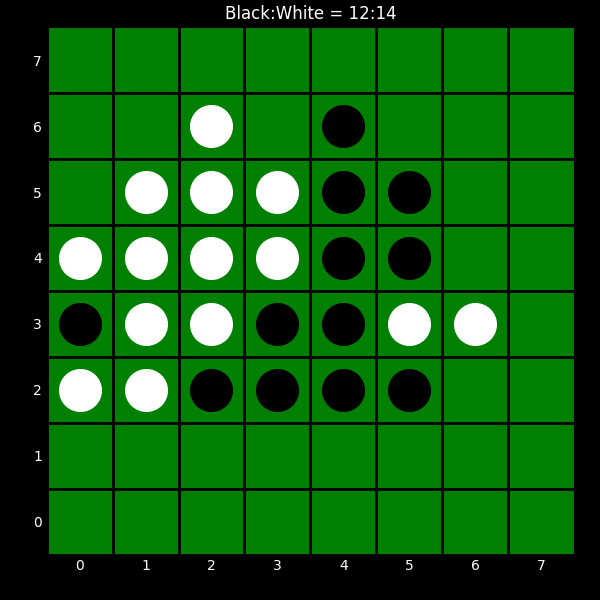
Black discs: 12
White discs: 14